Field crop: tomato
Growth stage: 1
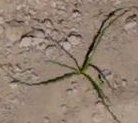
Species: cyperus